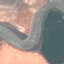
Land use / land cover class: River